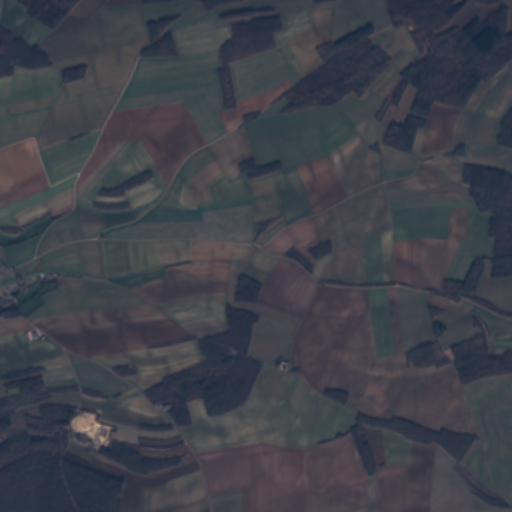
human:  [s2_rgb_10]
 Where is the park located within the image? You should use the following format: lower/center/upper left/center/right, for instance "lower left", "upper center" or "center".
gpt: The park is located in the center left of the image.
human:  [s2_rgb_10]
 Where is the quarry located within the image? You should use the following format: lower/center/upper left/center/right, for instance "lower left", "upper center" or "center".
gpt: The quarry is located in the lower left of the image.
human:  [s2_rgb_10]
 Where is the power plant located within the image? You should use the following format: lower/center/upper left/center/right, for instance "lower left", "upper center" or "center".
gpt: There is no power plant in the image.